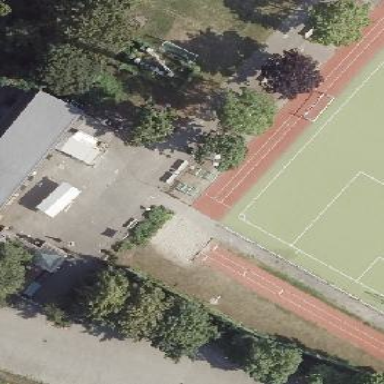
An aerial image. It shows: Athletics pitch for leisure land sports.